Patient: sex F, age 72
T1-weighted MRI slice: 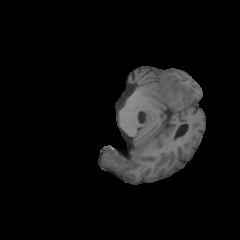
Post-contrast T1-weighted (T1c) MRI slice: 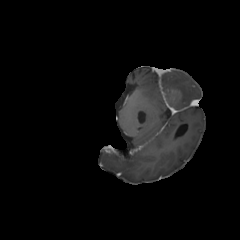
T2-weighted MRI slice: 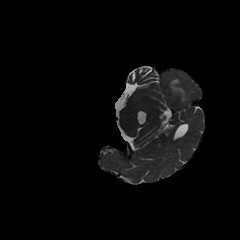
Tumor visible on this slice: yes
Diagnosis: Glioblastoma, IDH-wildtype
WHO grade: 4